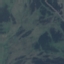
Land use / land cover: HerbaceousVegetation